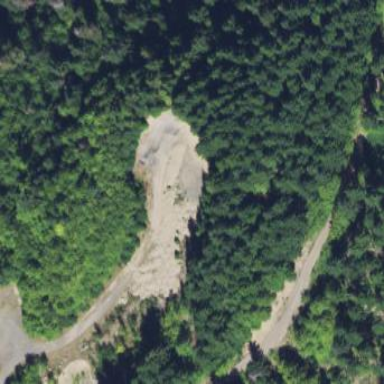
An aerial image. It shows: Quarry area.